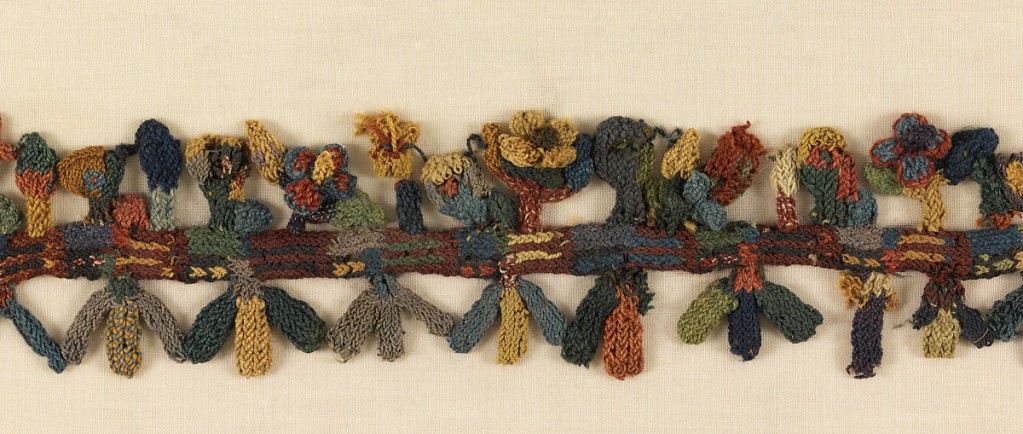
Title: Border
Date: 100 BC–100 AD
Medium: wool Technique: cross-knit looping Label: wool cross-knit looping
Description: Edging or border of three-dimensional birds and flowers rendered in cross-knit looping.